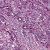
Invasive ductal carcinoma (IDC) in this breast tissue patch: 1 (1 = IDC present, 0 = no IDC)